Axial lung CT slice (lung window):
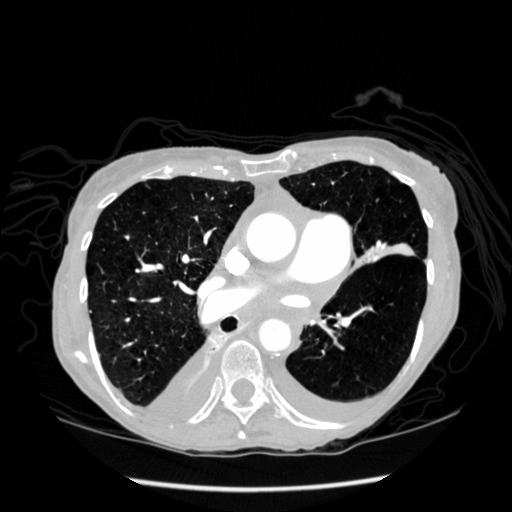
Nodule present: no